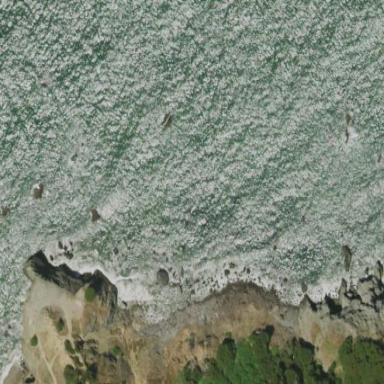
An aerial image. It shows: Natural rock reef.